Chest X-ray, PA view. Patient: 36 years old, sex M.
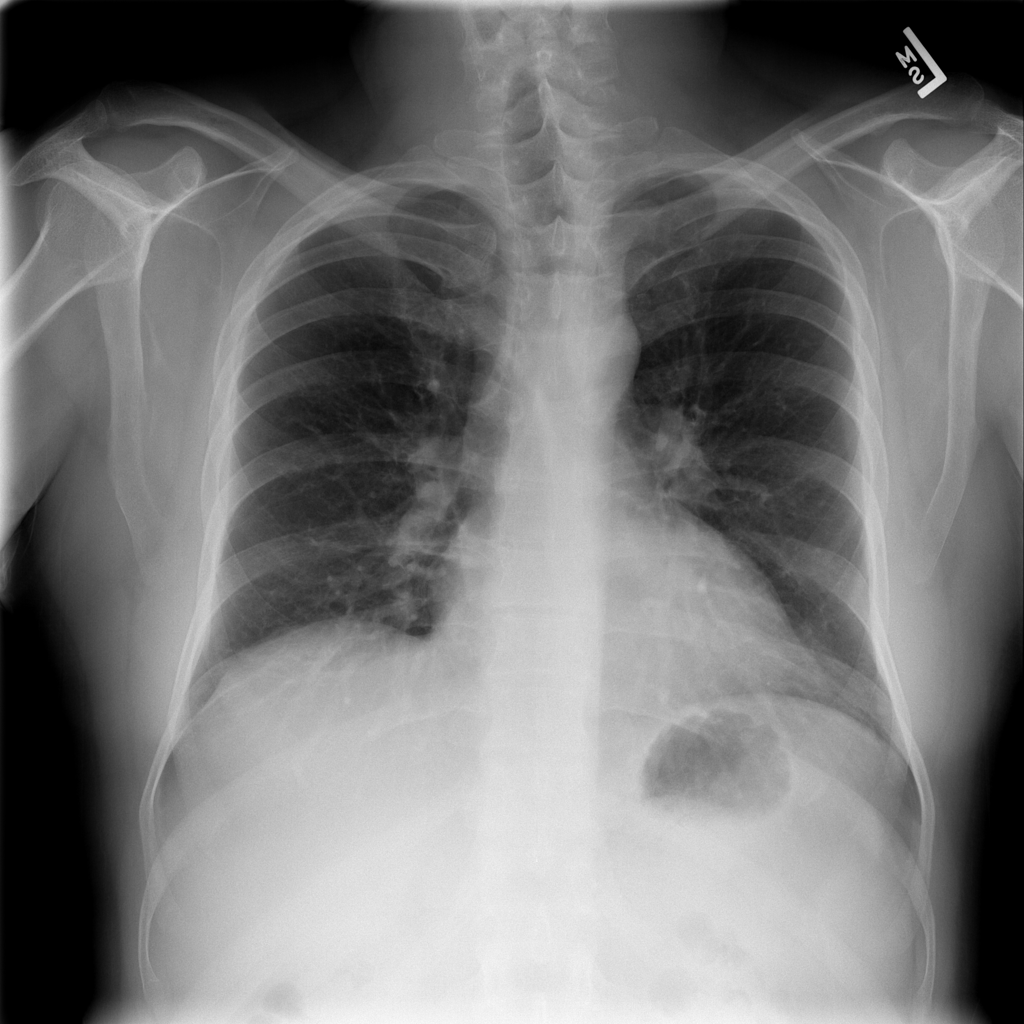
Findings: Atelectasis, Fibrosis